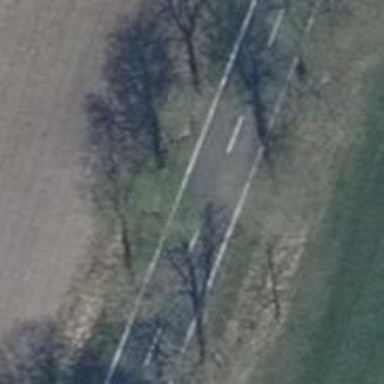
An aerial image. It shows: Secondary road with asphalt surface.